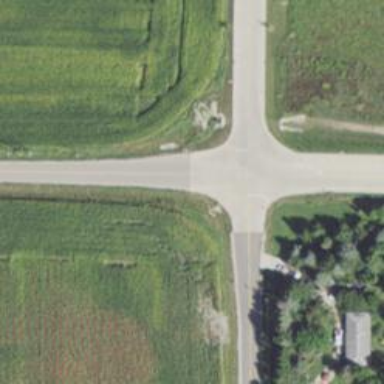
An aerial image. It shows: Tertiary road.